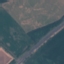
Land use / land cover class: Highway